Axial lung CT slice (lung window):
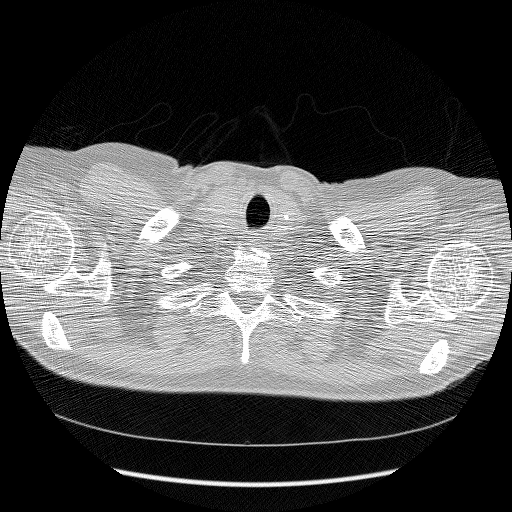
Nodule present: no